Question: <URL>.
> 'out = blkdiag(a,b,c,d,...)', where 'a, b, c, d, ...' are matrices,
outputs a block diagonal matrix of the form
Suppose I had a cell array of matrices (or some other data structure) ; how would I feed this to a function like 'blkdiag'?
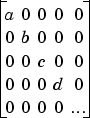
Answer: Use {:} to expand it for the function:
'''
blocks = cell(2);
blocks{1} = rand(2);
blocks{2} = rand(2);
out = blkdiag(blocks{:})
'''
Answer:
'''
out =
0.6787 0.7431 0 0
0.7577 0.3922 0 0
0 0 0.6555 0.7060
0 0 0.1712 0.0318
'''